Question: I think I know what a carry bit is and I also understand the concept of overflow. However, I fail to identify these when performing a simple addition/subtraction using two's complement.
Therefore I performed some calculations and expressed three corresponding questions.
Thank you very much in advance!

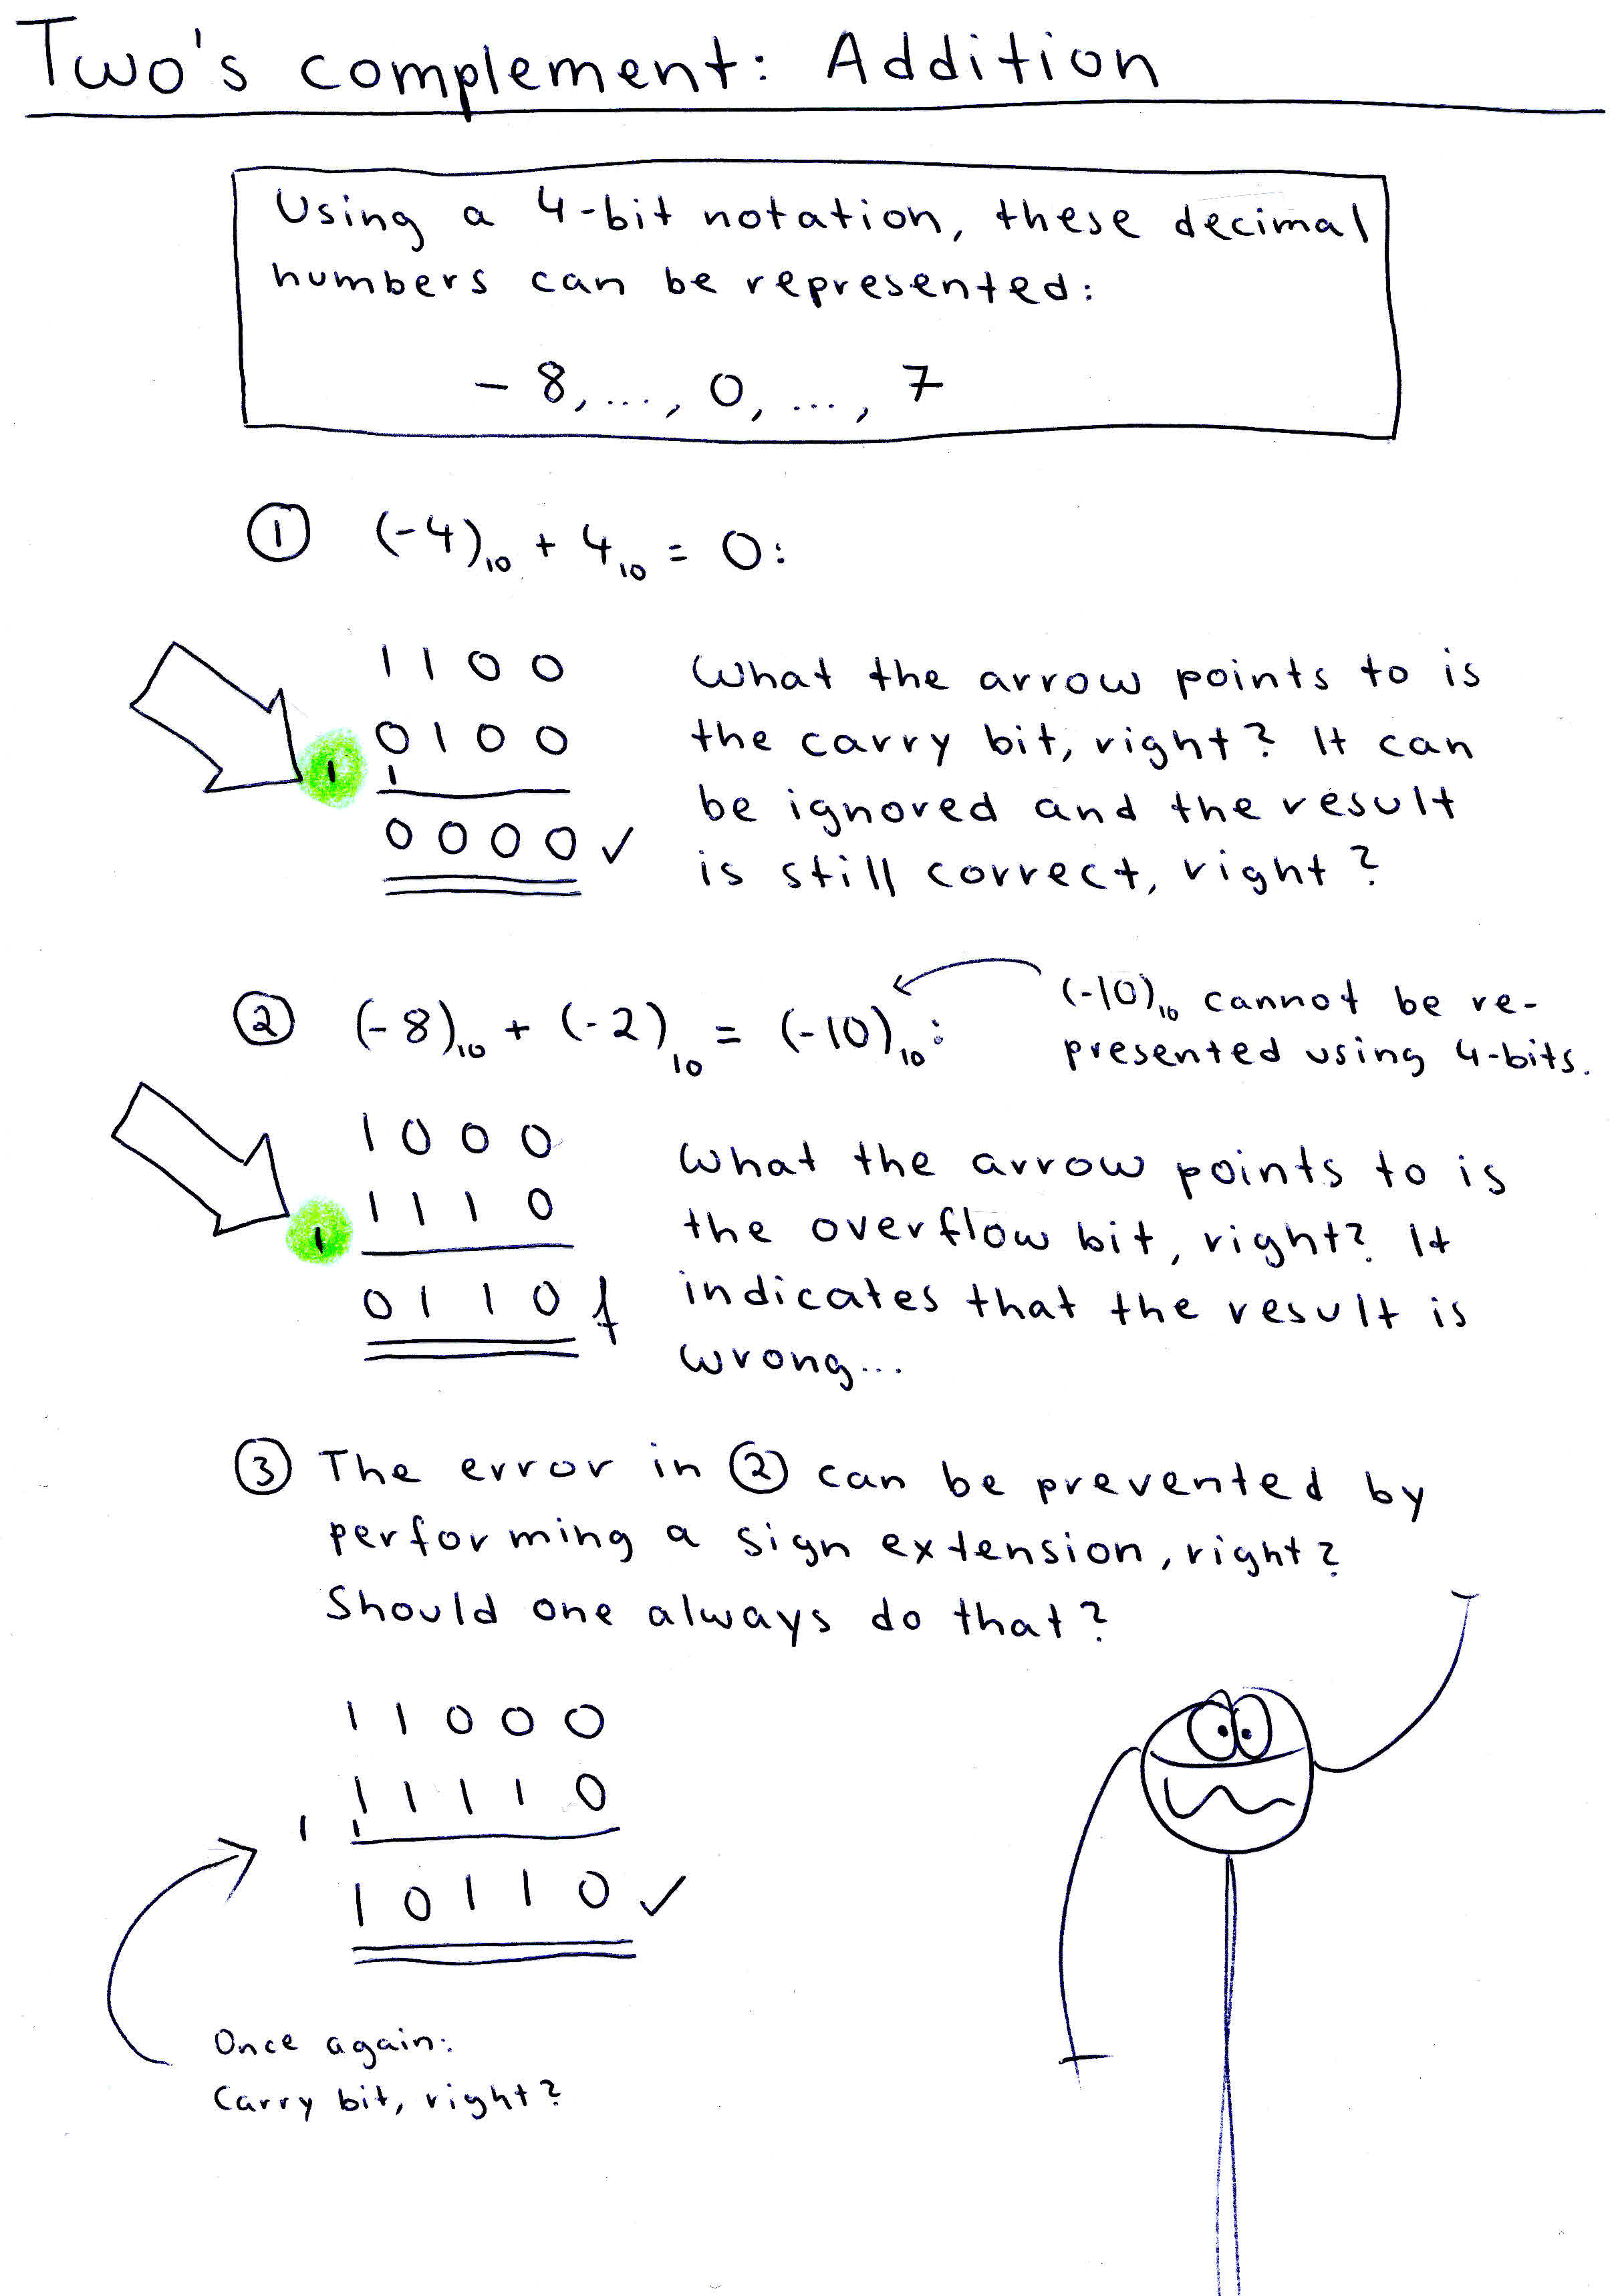
Answer: I believe there is an overflow condition if there is a carry into, but not out of the most significant bit, and analogously when there is a carry out of, but not into the most significant bit.
Looking at your first example you see that there is a carry both into and out of the most significant bit, therefore the result is not overflowed.